Aerial crown-view tile of a tropical tree (Barro Colorado Island, Panama), acquired 20250217:
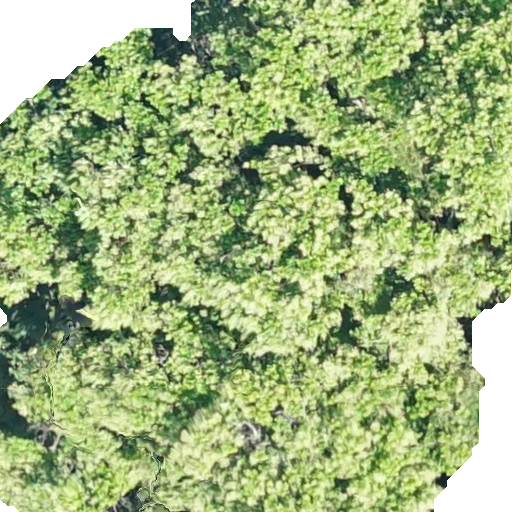
Species: Anacardium excelsum
GBIF accepted scientific name: Anacardium excelsum
Crown area: 422.644 m²